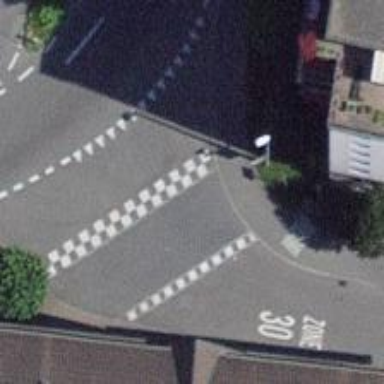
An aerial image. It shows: Kerb barrier.